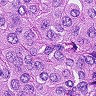
Metastatic tissue present: yes